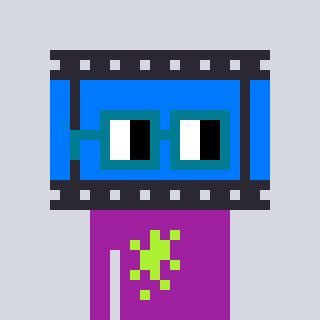
a pixel art character with square dark green glasses, a film strip-shaped head and a magenta-colored body on a cool background